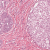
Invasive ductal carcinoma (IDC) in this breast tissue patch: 1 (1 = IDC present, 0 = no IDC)